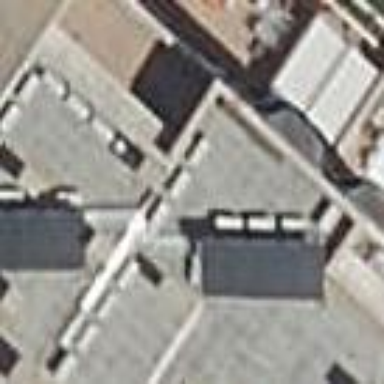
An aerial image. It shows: Part of building.